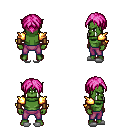
a pixel art fantasy rpg character, male body template, orc, green skin, gold arm armor, magenta pants, pink parted hairstyle, leather bracers, white slippers, four views (front, back, left, right), 2x2 character sprite sheet, small pixel art, hard edges, no anti-aliasing